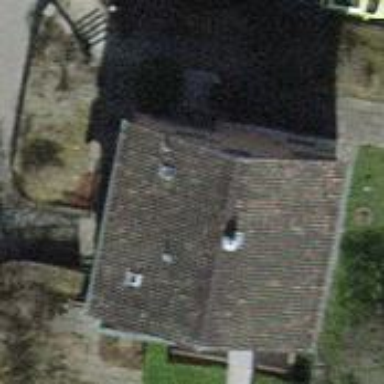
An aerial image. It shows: Building with tiled roof.